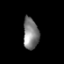
Tissue: prostate
Cell type: Fibroblasts
Senescence score: 0.8153
Nuclear area (px): 478
Mean DAPI intensity: 127.659